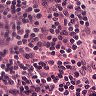
Metastatic tissue present: no